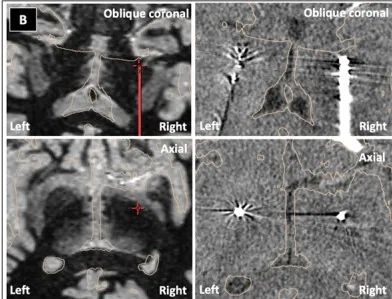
Pre- and postoperative imaging and clinical course. Right pvlGPI.
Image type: radiology (mri)